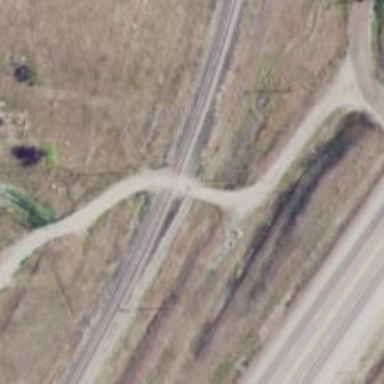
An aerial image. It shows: Railway level crossing.